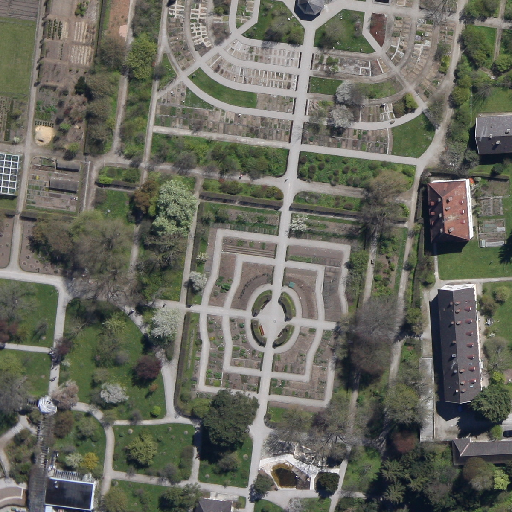
Referring expression: impervious surface